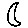
Label: moon